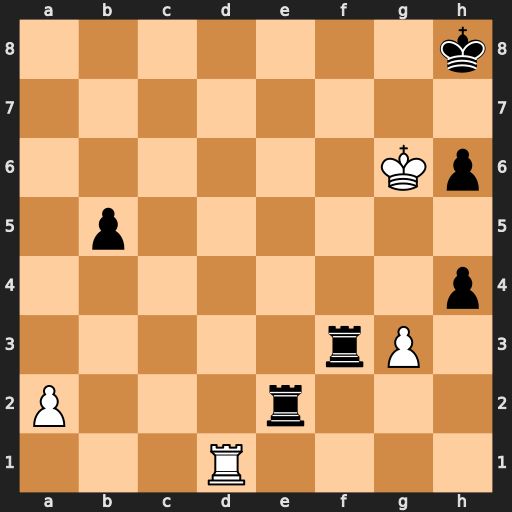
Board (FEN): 7k/8/6Kp/1p6/7p/5rP1/P3r3/3R4
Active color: w
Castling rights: -
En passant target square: -
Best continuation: Rd8+ Re8 Rxe8+ Rf8 Rxf8#